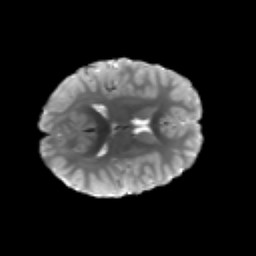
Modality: T2w
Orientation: axial
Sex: male
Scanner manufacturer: siemens
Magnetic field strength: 3 T
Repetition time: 5 s
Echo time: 0.071 s